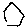
Label: hexagon